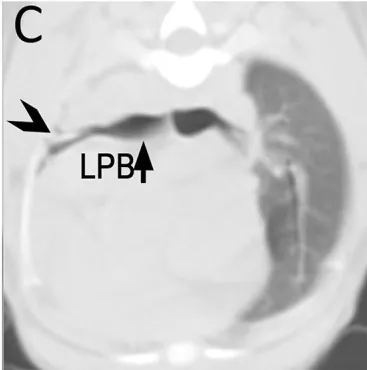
Transverse (3 mm-thick) computed tomographic (CT) images of a Miniature Poodle obtained at 9 months. Using a single slice CT).
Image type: radiology (ct)